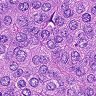
Metastatic tissue present: yes